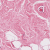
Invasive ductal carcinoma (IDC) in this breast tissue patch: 0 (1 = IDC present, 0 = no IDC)